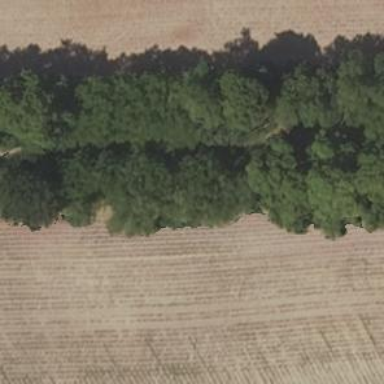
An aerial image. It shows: Row of deciduous broadleaved trees.